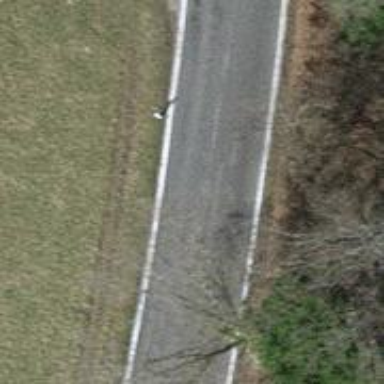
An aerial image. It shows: Asphalt road classified as tertiary.